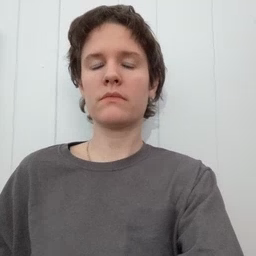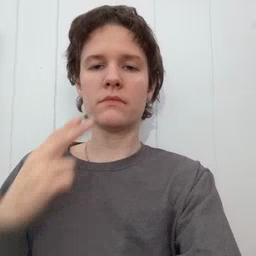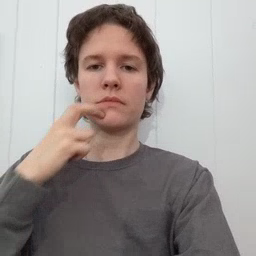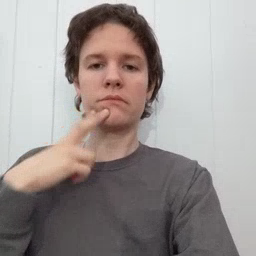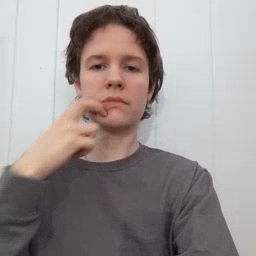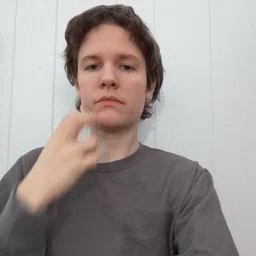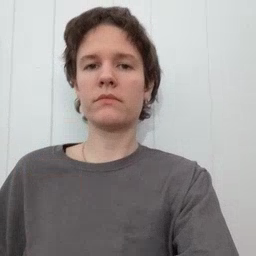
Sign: gum